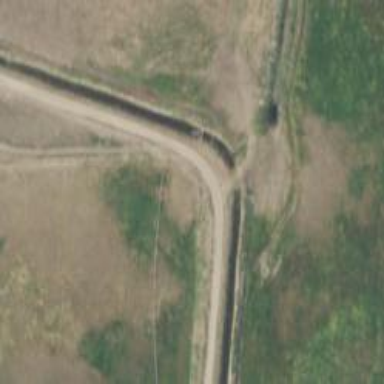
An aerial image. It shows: Culvert tunnel crossing over canal.